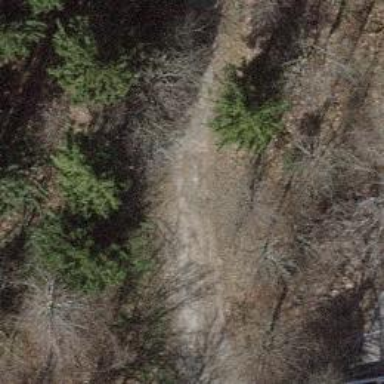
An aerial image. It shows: Gravel track with grade 2 quality.